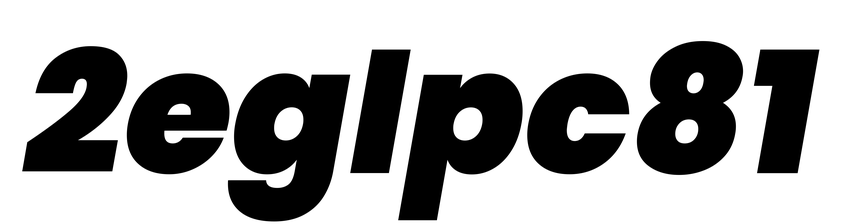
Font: Poppins-BlackItalic